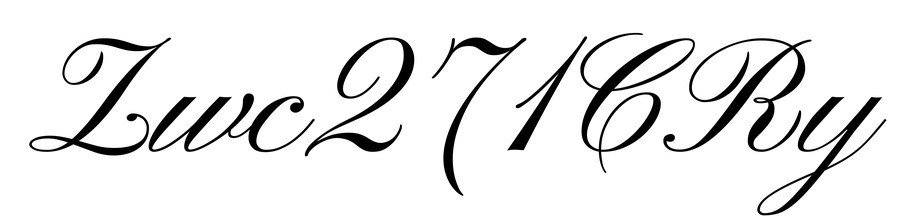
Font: PinyonScript-Regular